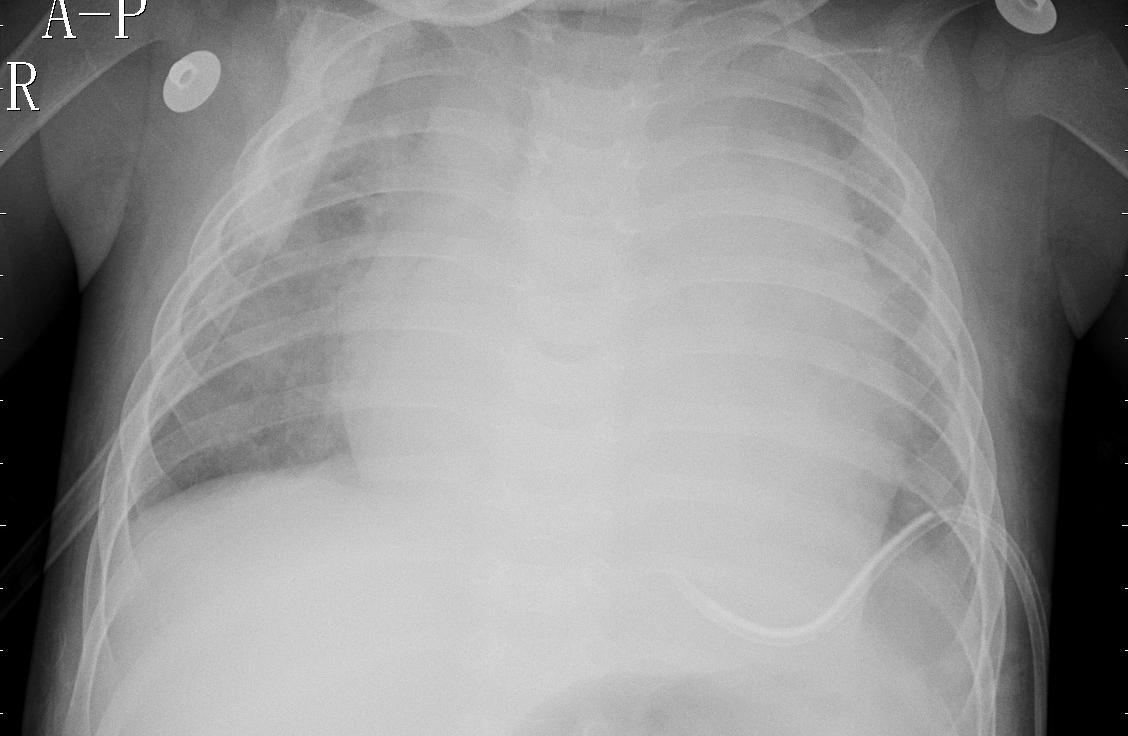
Diagnosis: PNEUMONIA